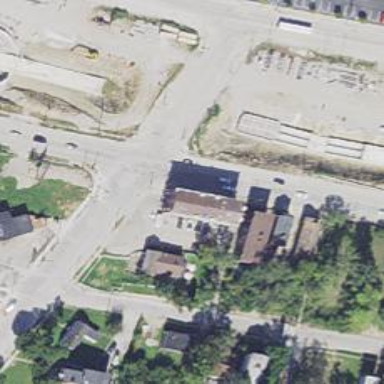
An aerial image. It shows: Alley classified as service road.